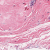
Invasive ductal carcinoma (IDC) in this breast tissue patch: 0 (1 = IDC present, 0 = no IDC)